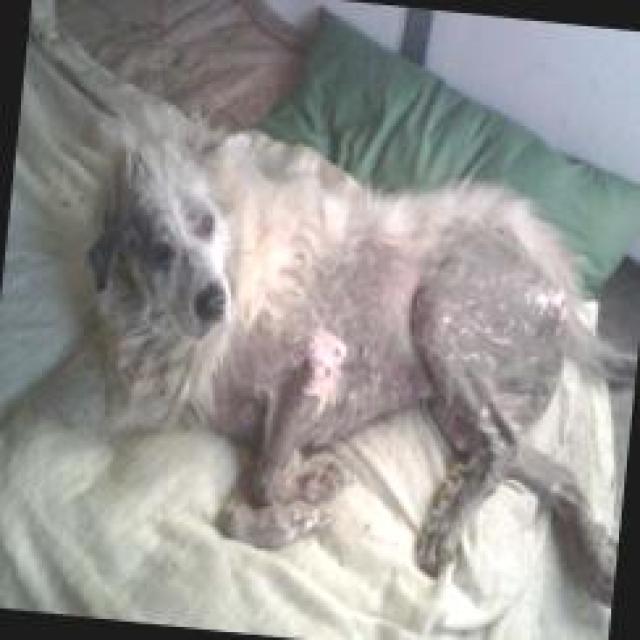
Canine fungal skin infection — characterized by alopecia, scaling, crusting, and circular lesions. Common agents include Malassezia and Candida species.